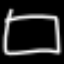
Label: square